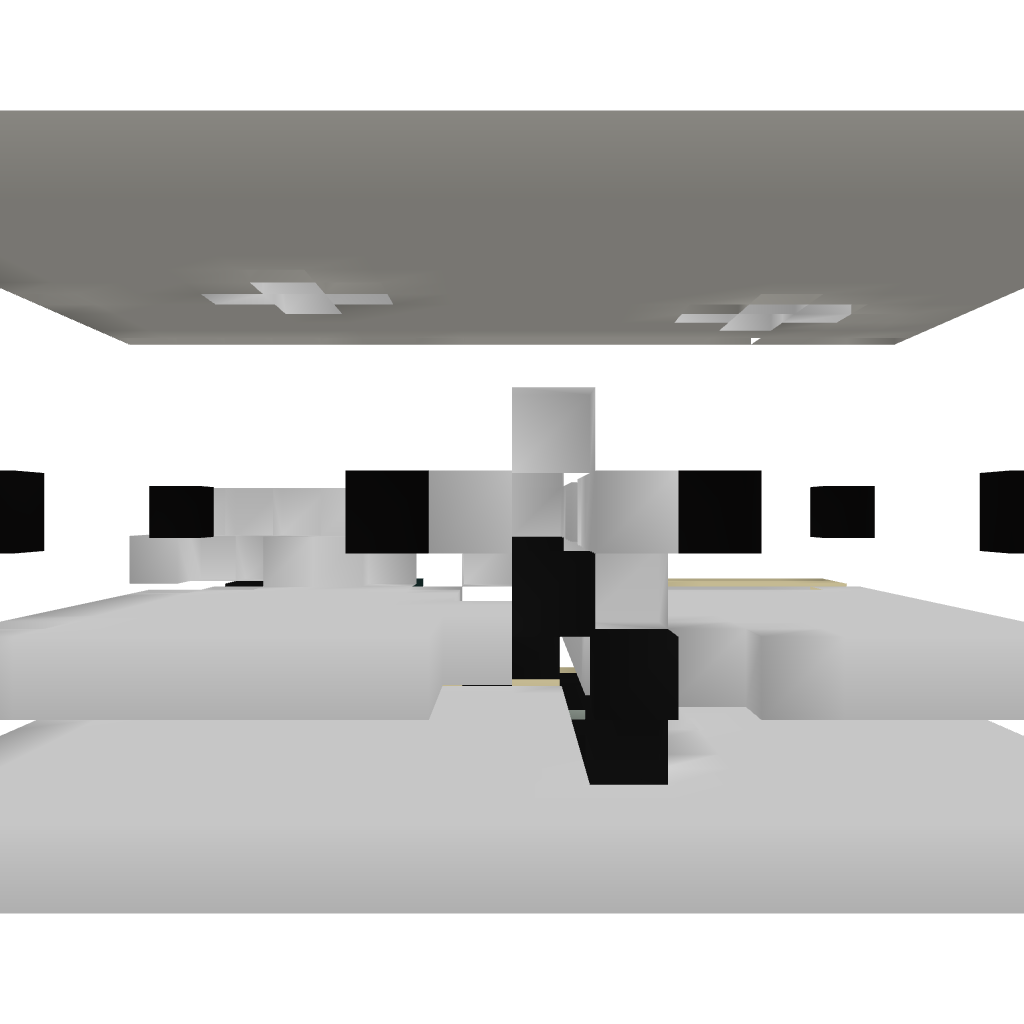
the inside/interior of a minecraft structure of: Small PvP Arena